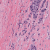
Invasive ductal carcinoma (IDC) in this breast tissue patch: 1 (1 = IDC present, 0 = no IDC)